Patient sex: F
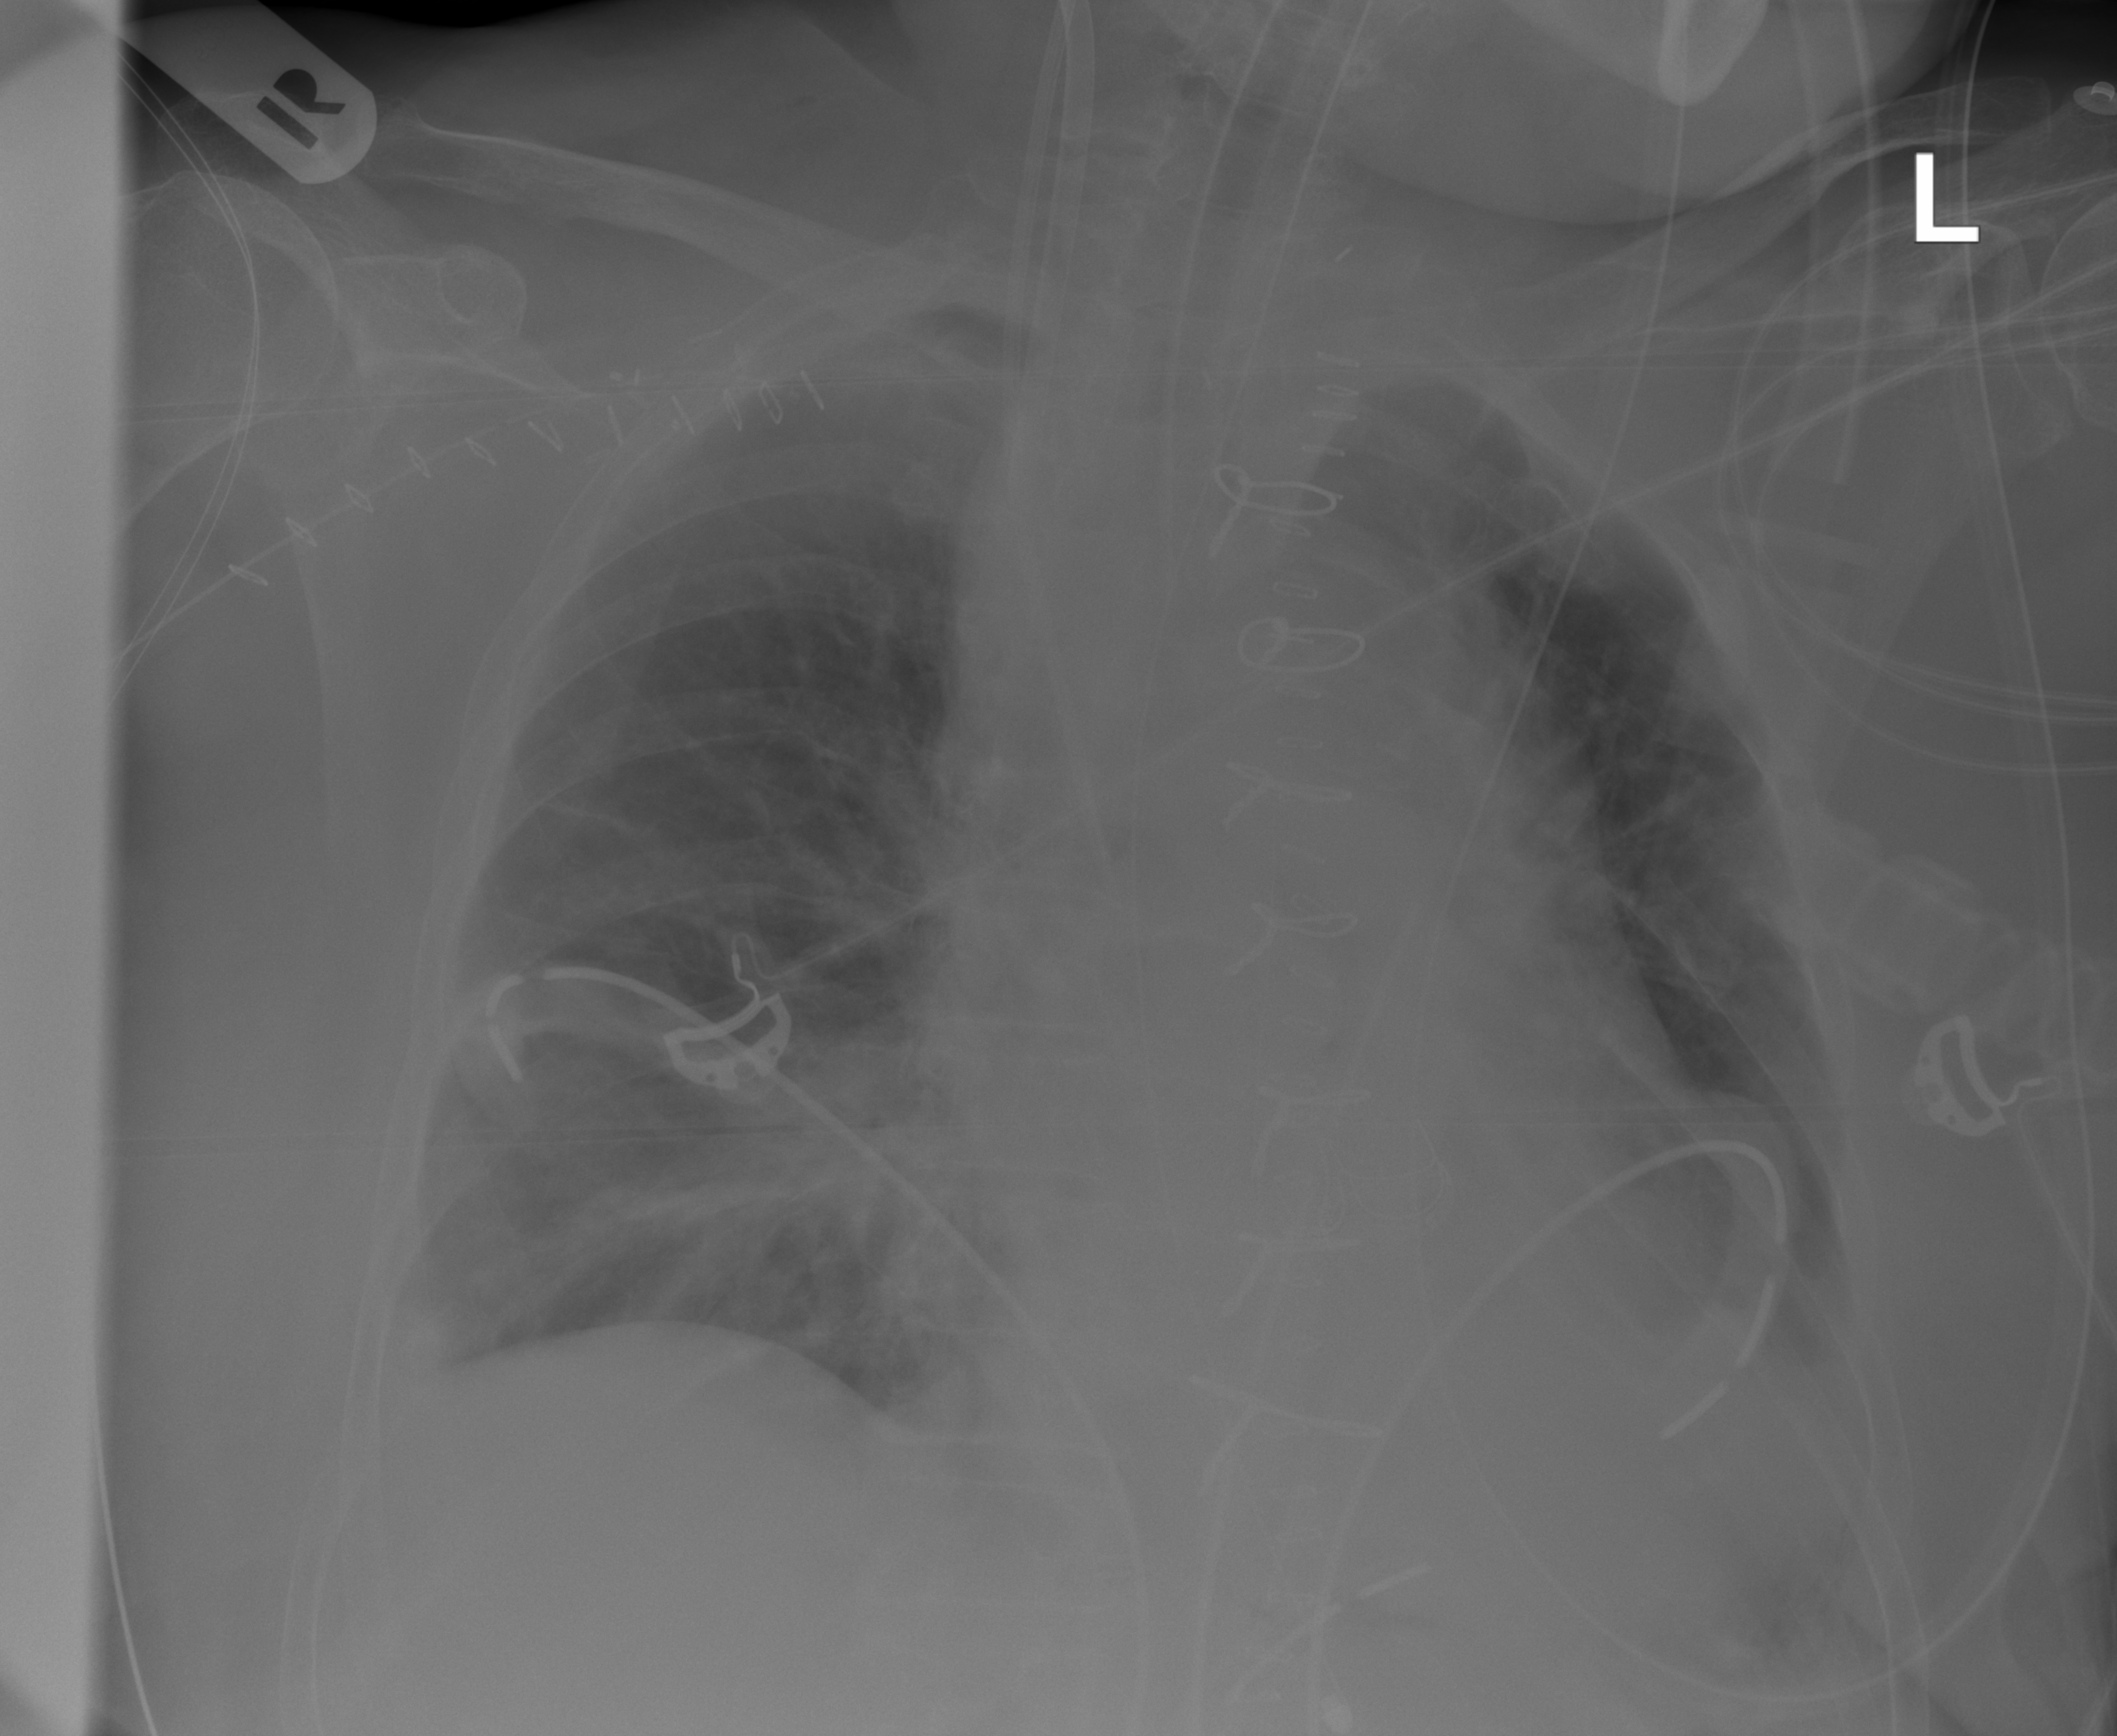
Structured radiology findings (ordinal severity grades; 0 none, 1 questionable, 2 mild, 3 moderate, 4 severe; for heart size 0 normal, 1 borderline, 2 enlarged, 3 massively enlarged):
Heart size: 2
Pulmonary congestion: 2
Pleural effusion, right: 0
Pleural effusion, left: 0
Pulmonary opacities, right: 2
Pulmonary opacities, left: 2
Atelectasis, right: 3
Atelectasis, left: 2